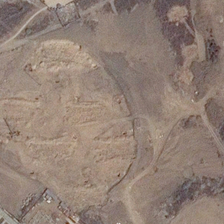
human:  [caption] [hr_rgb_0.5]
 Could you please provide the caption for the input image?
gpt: it is a piece of khaki bareland .

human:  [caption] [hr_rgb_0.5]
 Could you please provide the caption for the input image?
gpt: it is a piece of khaki bareland .

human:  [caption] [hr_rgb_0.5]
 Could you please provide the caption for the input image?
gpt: it is a piece of khaki bareland .

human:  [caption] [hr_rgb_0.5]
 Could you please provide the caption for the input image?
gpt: it is a piece of khaki bareland .

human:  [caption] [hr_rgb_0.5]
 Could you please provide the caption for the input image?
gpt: it is a piece of khaki bareland .